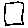
Label: square